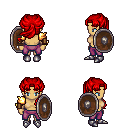
a pixel art fantasy rpg character, female body template, human, tanned skin, gold arm armor, magenta pants, red princess hairstyle, leather bracers, metal boots, shield, four views (front, back, left, right), 2x2 character sprite sheet, small pixel art, hard edges, no anti-aliasing